Field crop: tomato
Growth stage: 1
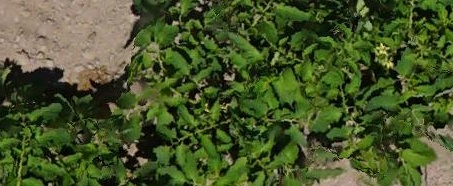
Species: tomato